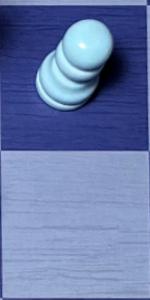
Label: Empty